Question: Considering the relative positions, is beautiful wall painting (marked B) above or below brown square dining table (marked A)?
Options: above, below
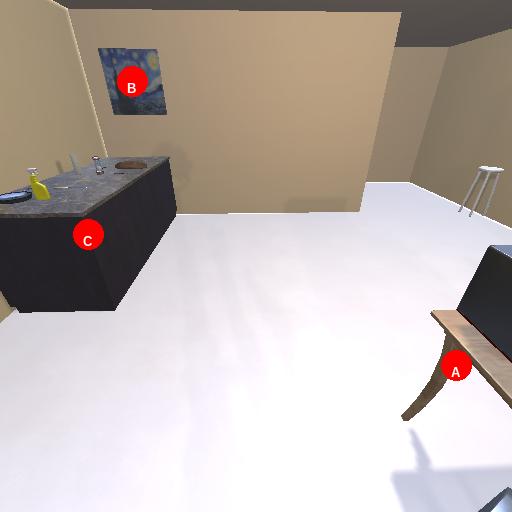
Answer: above